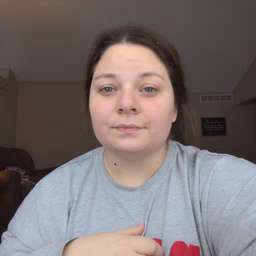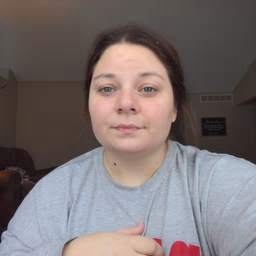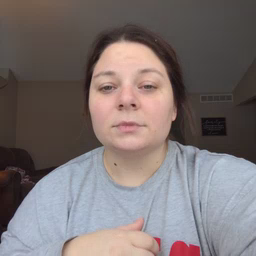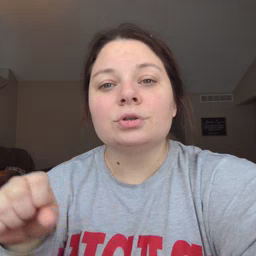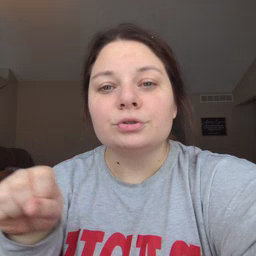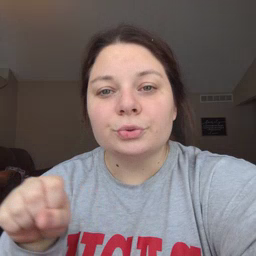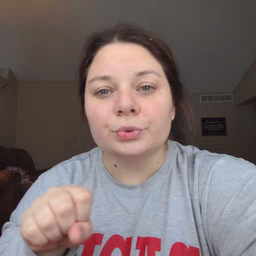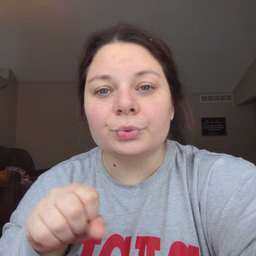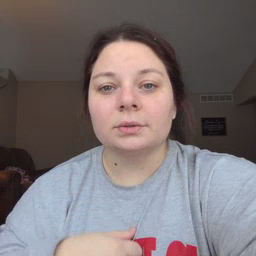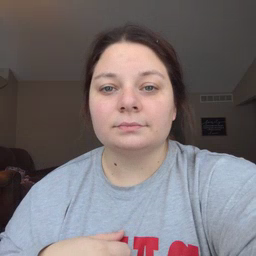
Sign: shoe